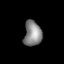
Tissue: lung
Cell type: Epithelial cells
Senescence score: 0.1947
Nuclear area (px): 435
Mean DAPI intensity: 134.89